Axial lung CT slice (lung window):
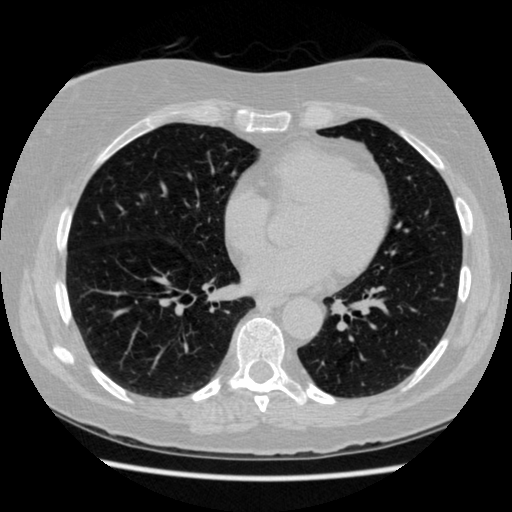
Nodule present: no